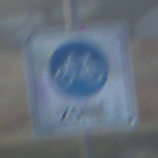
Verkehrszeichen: BeginnFahrradzone
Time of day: Dawn
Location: Outdoor (Nature)
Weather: Clear
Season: NotSpecified
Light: Natural